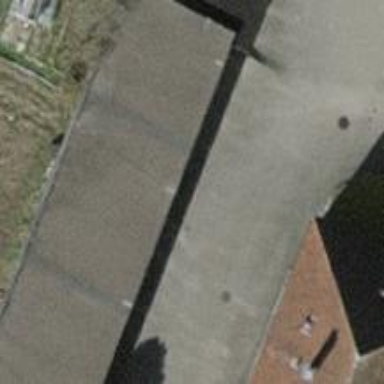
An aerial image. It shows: Group of garages.